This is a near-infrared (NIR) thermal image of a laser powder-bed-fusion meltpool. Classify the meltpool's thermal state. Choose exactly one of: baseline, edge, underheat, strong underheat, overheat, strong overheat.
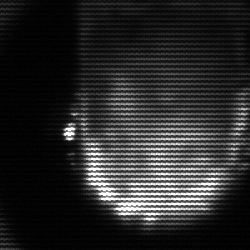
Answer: baseline